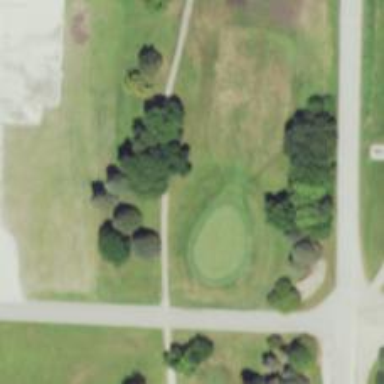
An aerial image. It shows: View of golf hole.